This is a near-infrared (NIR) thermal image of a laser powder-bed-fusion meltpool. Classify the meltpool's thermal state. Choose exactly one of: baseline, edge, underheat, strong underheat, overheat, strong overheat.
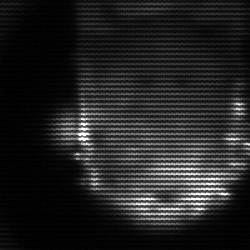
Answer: baseline